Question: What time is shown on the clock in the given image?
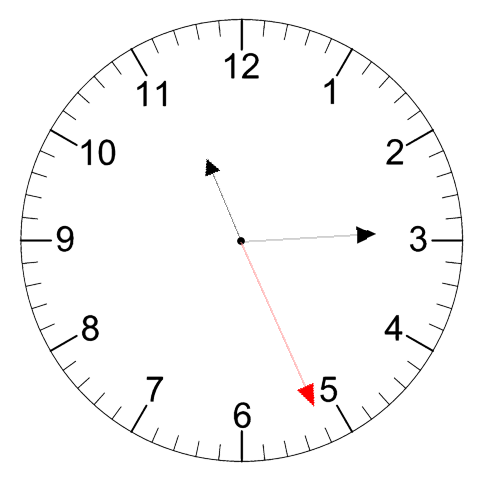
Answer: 11:14:26